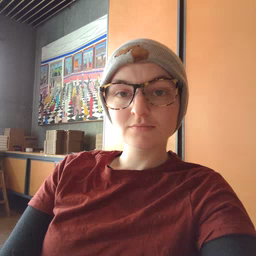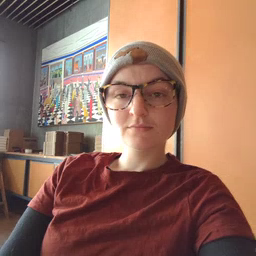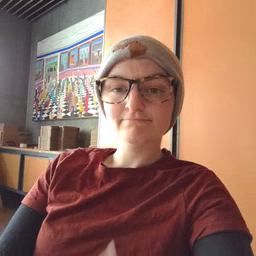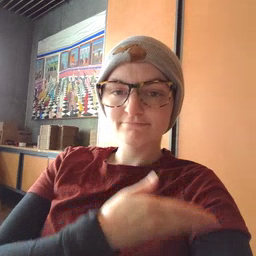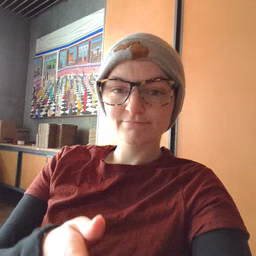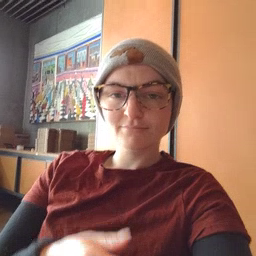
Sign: arm